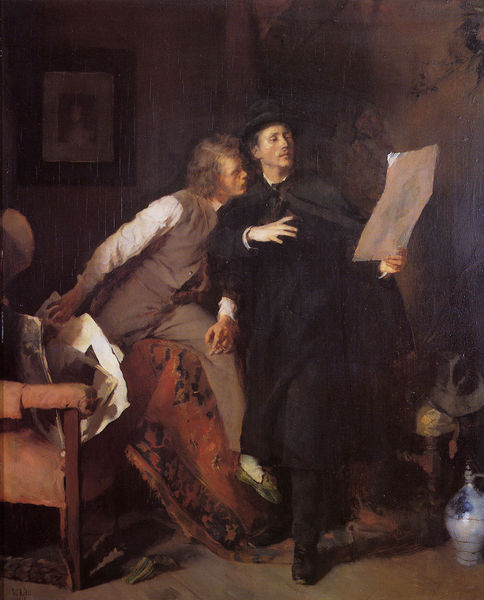
Titel: Ein Kritiker
Künstler: Wilhelm Maria Hubertus Leibl
Institution: Privatbesitz
Schlagwörter: blau, dunkel, gemälde, hand, mann, umhang, weiß, menschen, ocker, sitzen, braun, finger, frankreich, grau, haar, hell, hut, lampe, licht, männer, orange, schwarz, stuhl, stühle, szene, tisch, zeichnung, zimmer, rot, tuch, beige, malerei, muster, teppich, zylinder, anzug, flasche, gesichter, hemd, mütze, wand, arm, rahmen, rembrandt, bild, holland, hände, innenraum, niederlande, porträt, signatur, tischdecke, tischtuch, öl, boden, haare, interieur, mantel, sessel, decke, paar, personen, blatt, scheitel, genre, kanne, krug, vase, schrift, bilder, bilderrahmen, papier, armlehne, lehne, zwei, parkett, schuhe, besucher, dielen, hocker, ölgemälde, ohrensessel, rauchen, zigarre, zwei männer, lesen, maler, bett, socke, knöpfe, weste, betrachter, wände, zettel, künstler, zeitung, stiefel, schuh, kunst, betrachten, jüngling, öllampe, veste, zigarette, brief, stuhlbein, leder, dramatik, mappe, kaufen, ansehen, kunsthändler, neugier, cape, perser, tahmen, hausschuh, käufer, spenzer, lektüre, zeichnungen, sessellehne, perserteppich, bildbetrachtung, henkelkrug, zeitungen, bildermappe, lehrer und schüler, jut, louise, aufspringen, eilig, humhang, manmänner, überbeugen, 2, bape